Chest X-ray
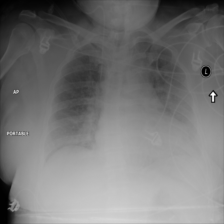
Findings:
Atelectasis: negative
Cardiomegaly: negative
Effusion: negative
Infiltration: negative
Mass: negative
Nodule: negative
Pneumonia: negative
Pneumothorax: negative
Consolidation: negative
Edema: negative
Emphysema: negative
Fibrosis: negative
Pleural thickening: negative
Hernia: negative